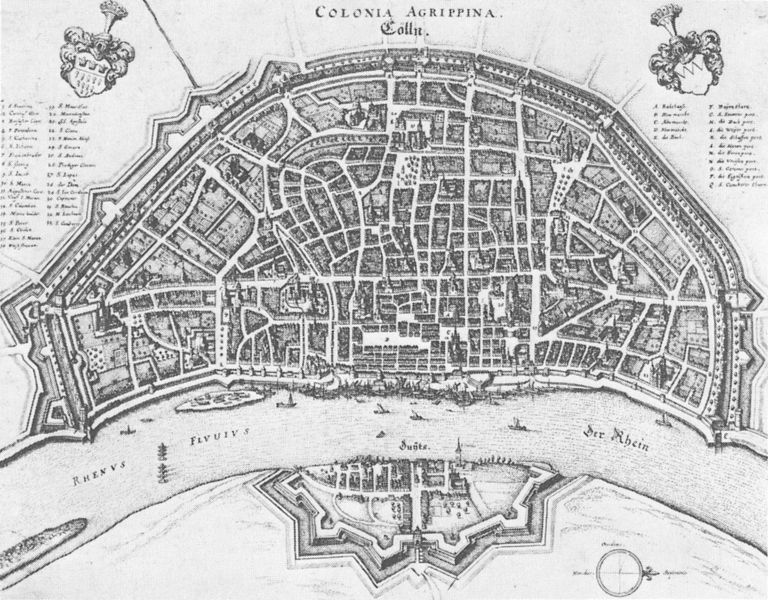
Titel: Plan der Stadt Köln aus der Vogelschau
Künstler: Matthäus d.Ä. Merian
Institution: Köln, Stadtmuseum
Schlagwörter: fluss, stadt, schloss, schrift, ansicht, straßen, druck, stich, wappen, karte, stadtmauer, plan, rhein, lageplan, stadtplan, straßennetz, stadtviertel, köln, himmelsrichtungen, kompass, deutz, colonia, rhenus, agrippina, colonia agrippina